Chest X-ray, PA view. Patient: 18 years old, sex M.
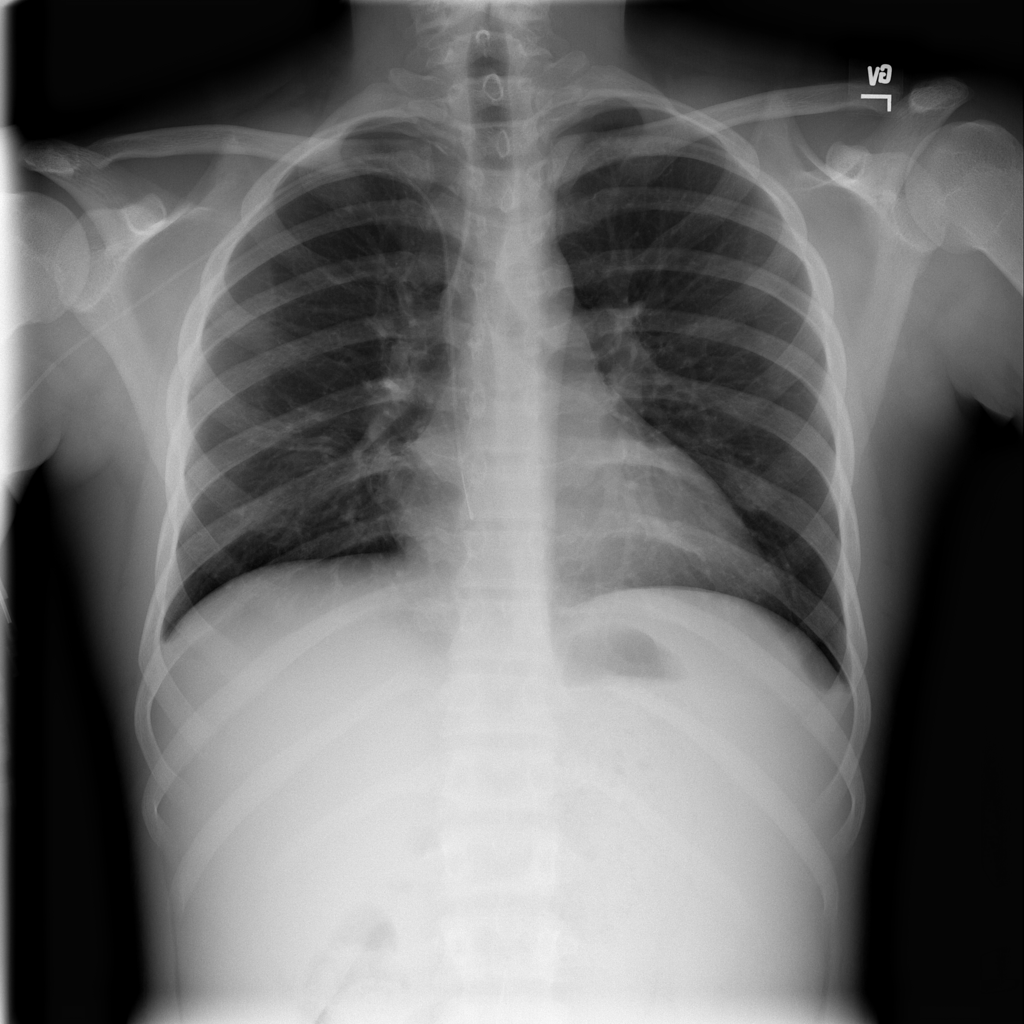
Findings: No Finding